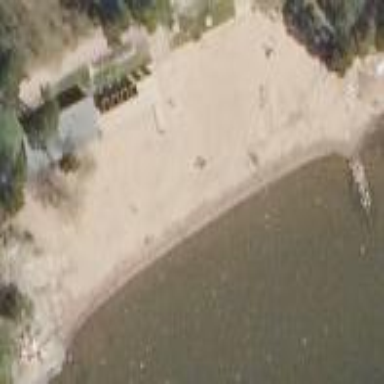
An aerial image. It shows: Beach popular for swimming.